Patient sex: M
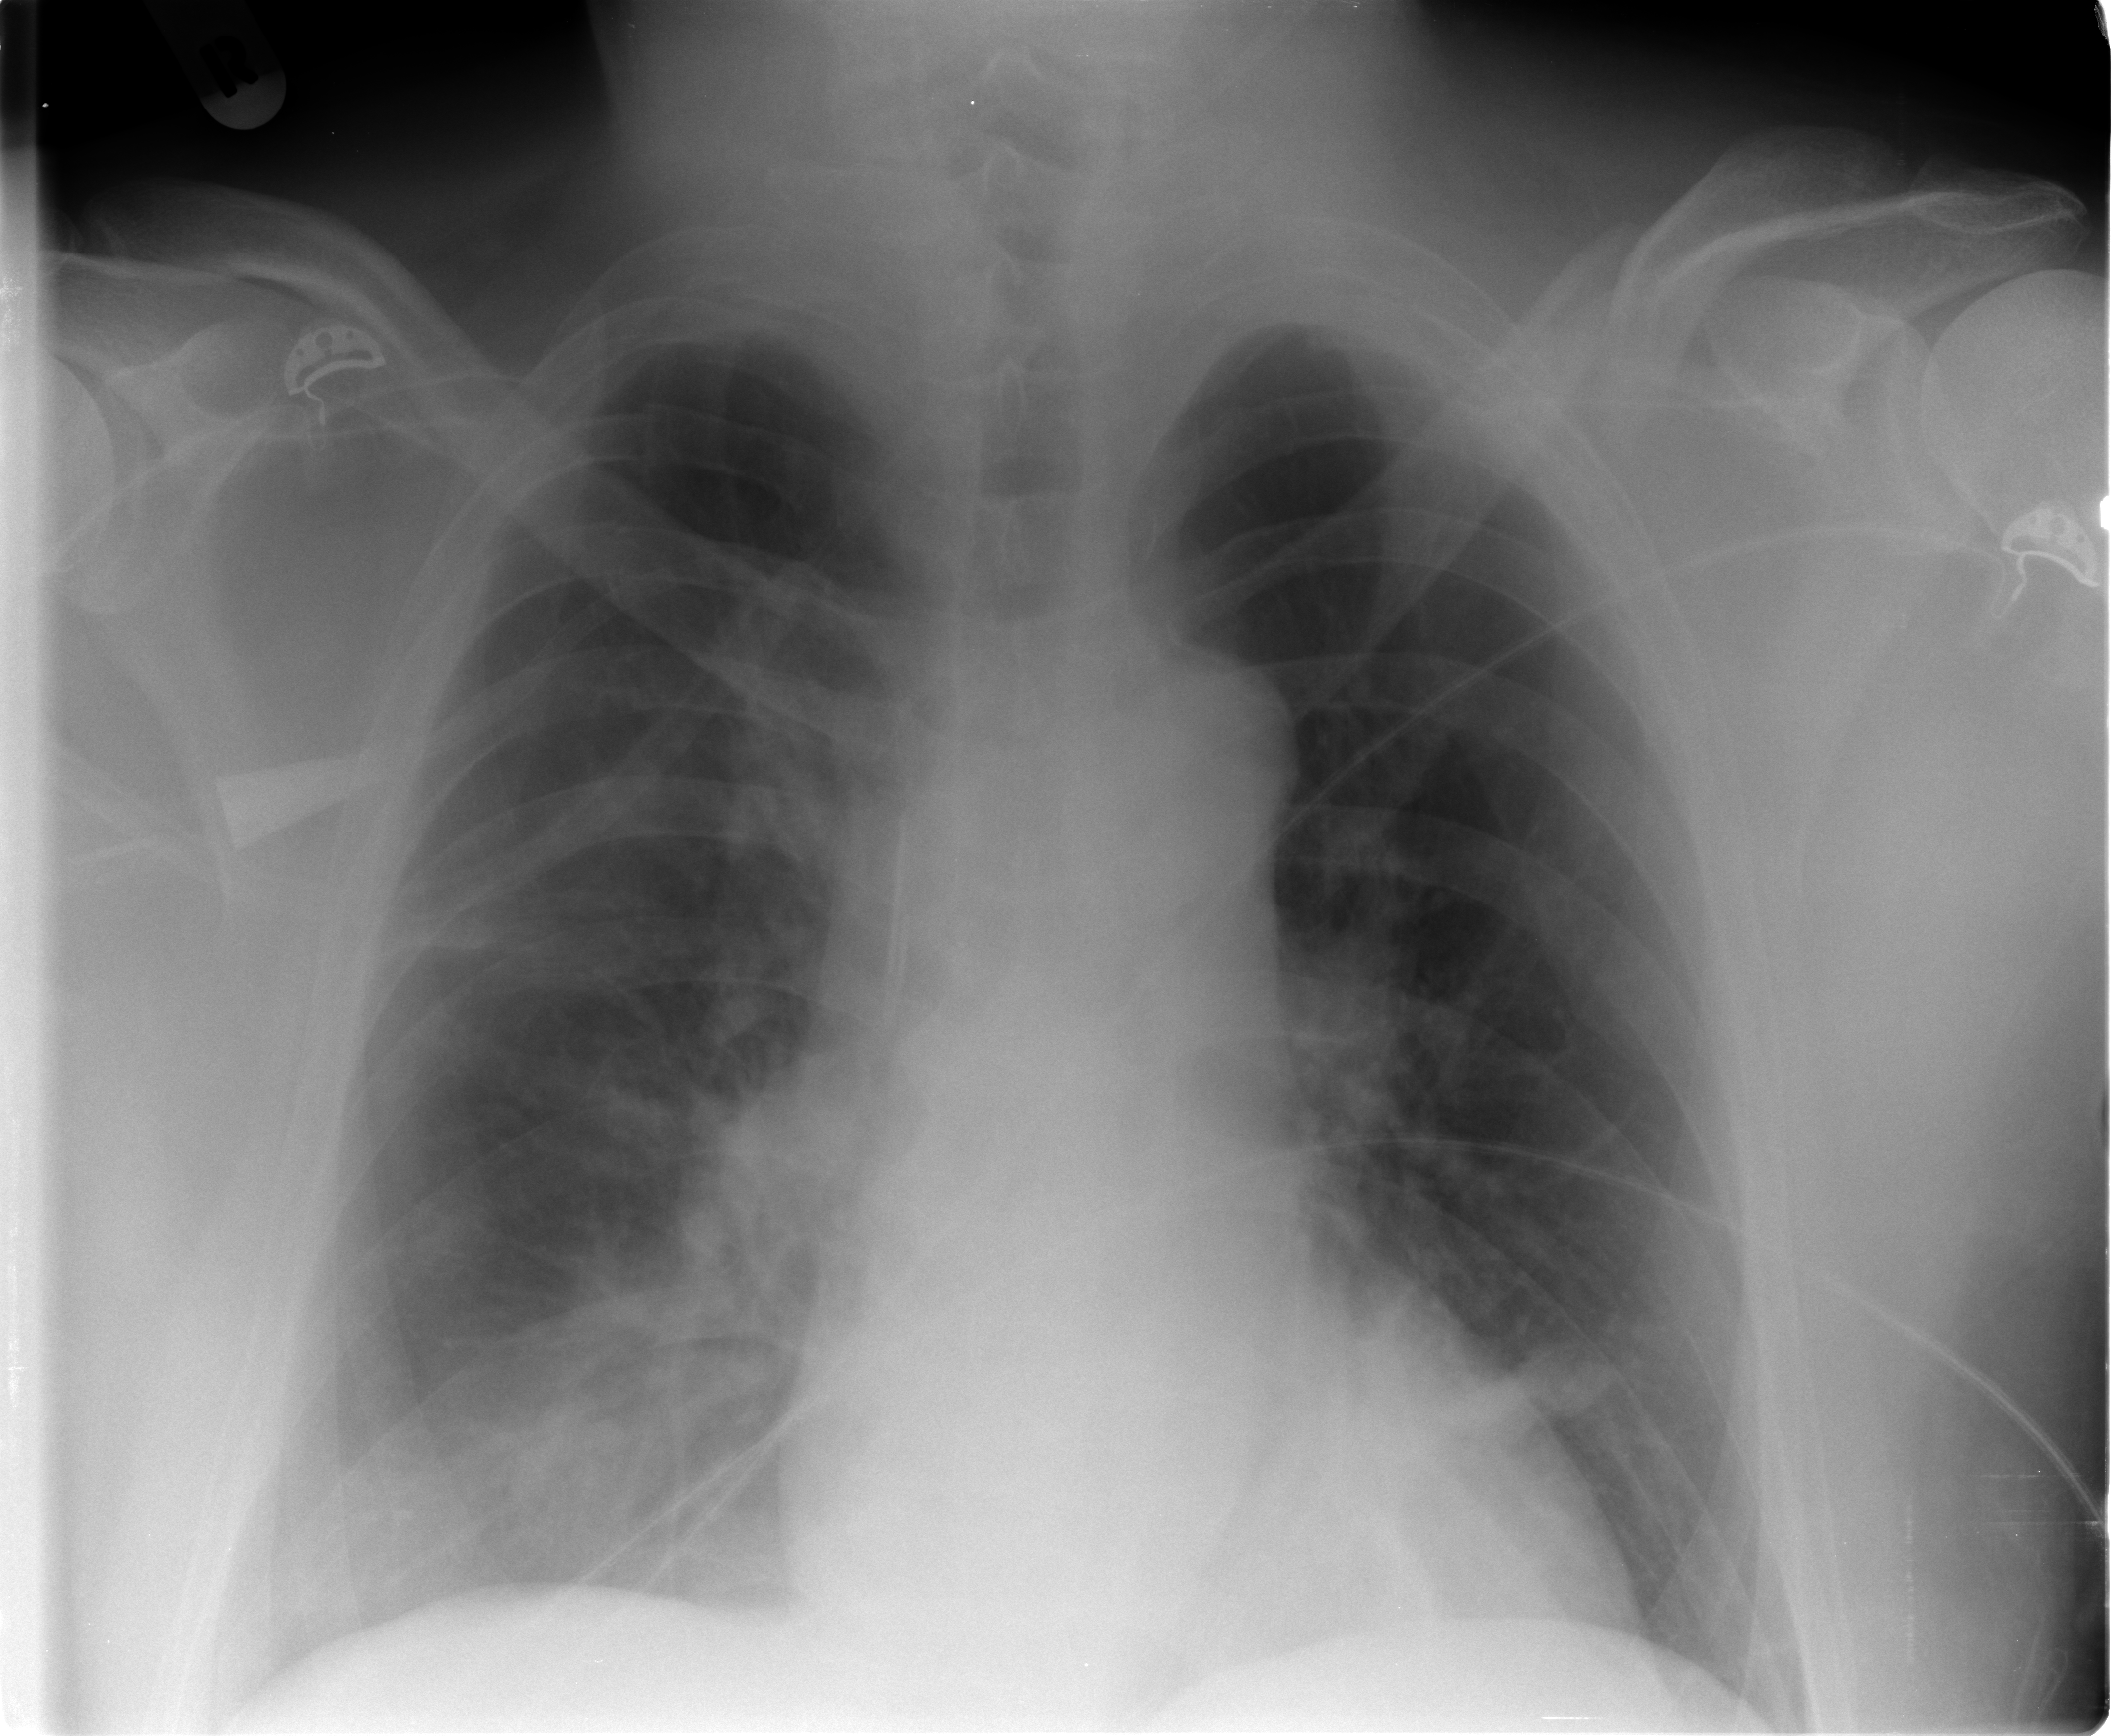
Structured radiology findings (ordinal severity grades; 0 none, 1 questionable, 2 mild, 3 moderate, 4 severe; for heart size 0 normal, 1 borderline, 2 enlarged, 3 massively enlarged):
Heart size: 0
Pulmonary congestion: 1
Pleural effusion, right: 1
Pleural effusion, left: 0
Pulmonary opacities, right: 1
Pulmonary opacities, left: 1
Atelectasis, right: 2
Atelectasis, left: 1